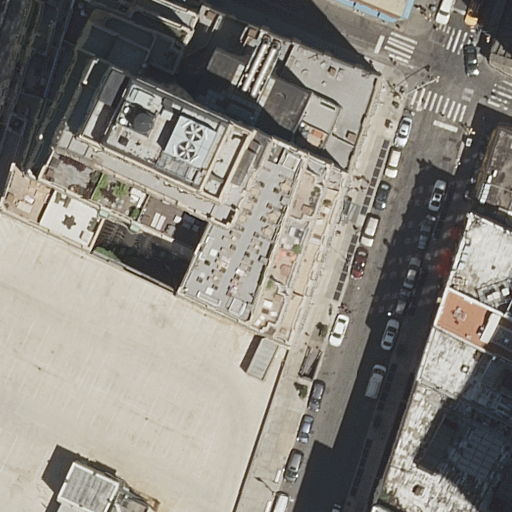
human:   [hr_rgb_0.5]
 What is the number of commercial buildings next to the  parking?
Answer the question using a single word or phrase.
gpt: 0

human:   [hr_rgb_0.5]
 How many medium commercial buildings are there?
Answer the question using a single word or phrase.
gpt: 0

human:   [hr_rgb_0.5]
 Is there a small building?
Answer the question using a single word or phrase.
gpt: no

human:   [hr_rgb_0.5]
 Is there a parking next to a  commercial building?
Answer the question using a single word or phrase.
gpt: no

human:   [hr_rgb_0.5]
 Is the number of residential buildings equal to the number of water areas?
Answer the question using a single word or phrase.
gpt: no

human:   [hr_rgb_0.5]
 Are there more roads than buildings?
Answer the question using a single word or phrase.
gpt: yes

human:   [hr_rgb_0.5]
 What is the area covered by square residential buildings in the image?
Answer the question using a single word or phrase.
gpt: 0m2

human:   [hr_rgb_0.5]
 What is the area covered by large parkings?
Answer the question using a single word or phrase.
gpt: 0m2

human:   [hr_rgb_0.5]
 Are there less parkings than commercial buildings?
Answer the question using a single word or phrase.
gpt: no

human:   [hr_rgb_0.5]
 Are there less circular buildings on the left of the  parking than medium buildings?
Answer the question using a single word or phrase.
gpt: yes

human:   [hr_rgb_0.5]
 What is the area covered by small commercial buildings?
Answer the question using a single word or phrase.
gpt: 0m2

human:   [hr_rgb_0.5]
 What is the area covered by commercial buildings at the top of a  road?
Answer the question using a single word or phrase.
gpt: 0m2

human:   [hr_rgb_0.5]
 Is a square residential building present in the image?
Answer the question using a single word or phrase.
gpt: no

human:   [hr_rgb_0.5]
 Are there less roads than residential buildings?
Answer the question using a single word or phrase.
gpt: no

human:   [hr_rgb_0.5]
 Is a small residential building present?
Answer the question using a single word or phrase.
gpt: no

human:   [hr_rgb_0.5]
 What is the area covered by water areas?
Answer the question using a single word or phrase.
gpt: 0m2

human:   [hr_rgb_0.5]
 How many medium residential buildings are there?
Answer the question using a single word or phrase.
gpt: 6

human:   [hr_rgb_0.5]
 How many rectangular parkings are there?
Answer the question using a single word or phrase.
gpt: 1

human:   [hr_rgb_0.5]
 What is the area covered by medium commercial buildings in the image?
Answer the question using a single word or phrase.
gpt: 0m2

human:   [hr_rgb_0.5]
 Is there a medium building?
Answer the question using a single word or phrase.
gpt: yes

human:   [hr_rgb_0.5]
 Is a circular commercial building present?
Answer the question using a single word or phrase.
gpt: no

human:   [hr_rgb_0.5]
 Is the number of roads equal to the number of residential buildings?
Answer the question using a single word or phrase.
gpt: no

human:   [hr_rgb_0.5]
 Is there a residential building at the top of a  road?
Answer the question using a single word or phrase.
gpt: yes

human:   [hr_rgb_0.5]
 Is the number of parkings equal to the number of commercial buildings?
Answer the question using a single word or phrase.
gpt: no

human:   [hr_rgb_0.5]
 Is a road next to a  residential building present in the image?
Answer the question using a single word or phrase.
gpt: yes

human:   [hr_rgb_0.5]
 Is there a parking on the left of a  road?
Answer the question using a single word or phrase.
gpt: yes

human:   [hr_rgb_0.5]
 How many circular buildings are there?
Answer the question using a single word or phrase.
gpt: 0

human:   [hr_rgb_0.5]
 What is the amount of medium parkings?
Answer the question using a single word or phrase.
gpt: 1

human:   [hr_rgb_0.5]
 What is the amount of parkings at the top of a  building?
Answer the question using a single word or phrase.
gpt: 0

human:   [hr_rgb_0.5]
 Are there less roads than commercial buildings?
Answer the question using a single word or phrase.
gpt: no

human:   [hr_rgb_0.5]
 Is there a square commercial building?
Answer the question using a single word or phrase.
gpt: no

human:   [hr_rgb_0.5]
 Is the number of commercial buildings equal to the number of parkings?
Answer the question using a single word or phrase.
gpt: no

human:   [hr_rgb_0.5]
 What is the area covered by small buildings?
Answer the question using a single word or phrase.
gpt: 0m2

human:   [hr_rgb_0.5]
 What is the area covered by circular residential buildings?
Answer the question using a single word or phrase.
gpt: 0m2

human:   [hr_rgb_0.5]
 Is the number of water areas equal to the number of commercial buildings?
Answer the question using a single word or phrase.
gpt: yes

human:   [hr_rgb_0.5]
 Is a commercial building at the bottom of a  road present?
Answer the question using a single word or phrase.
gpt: no